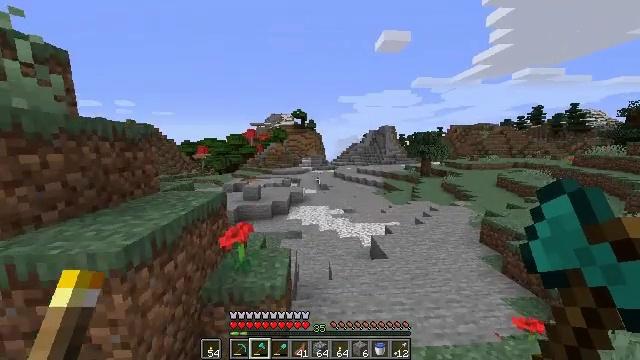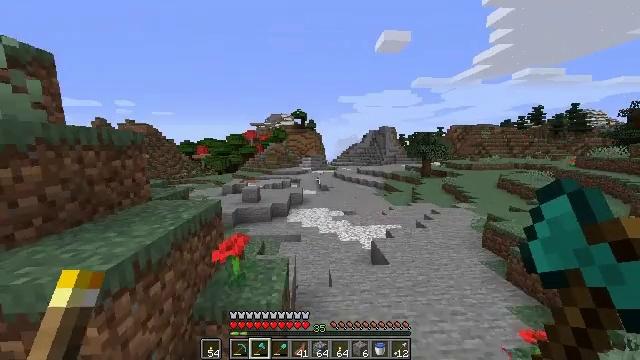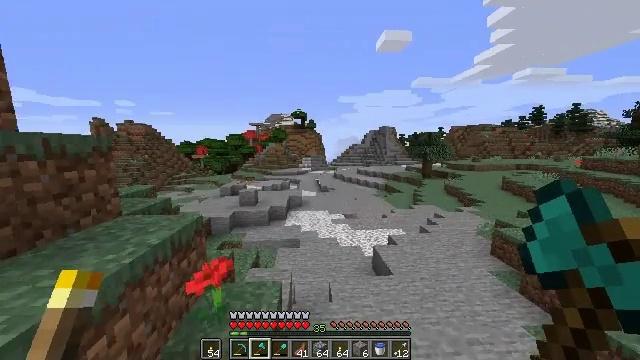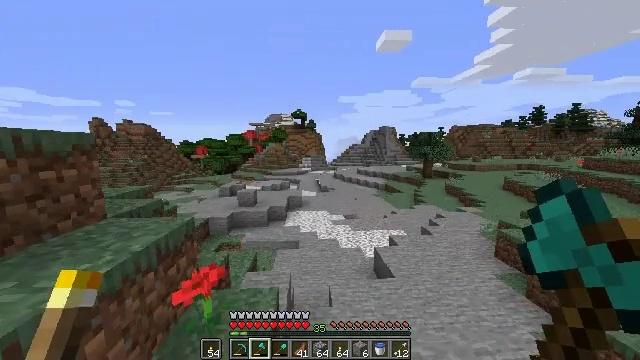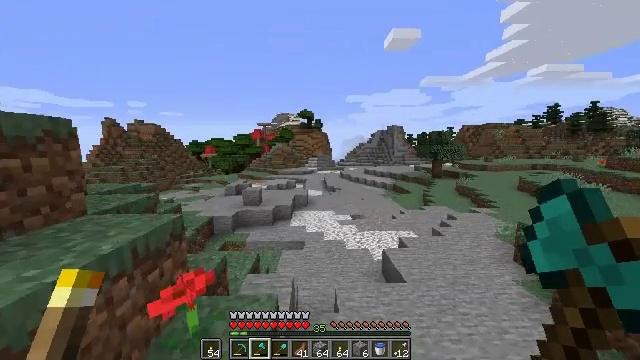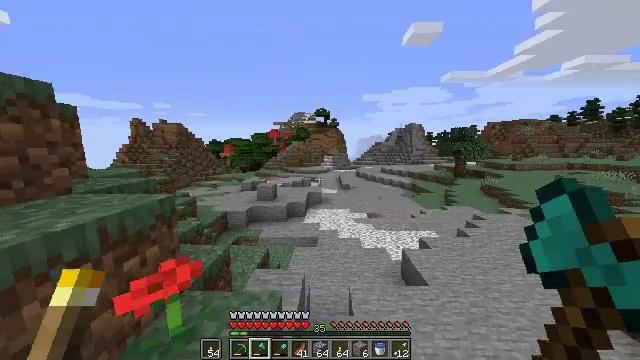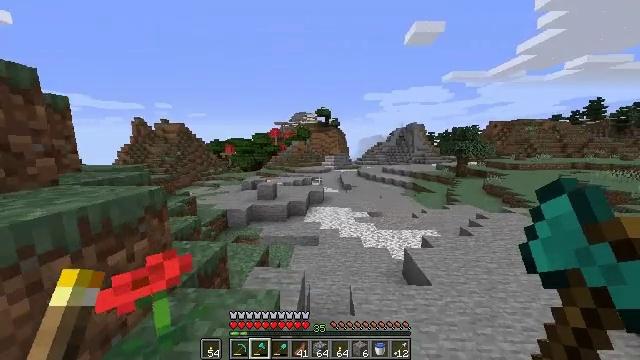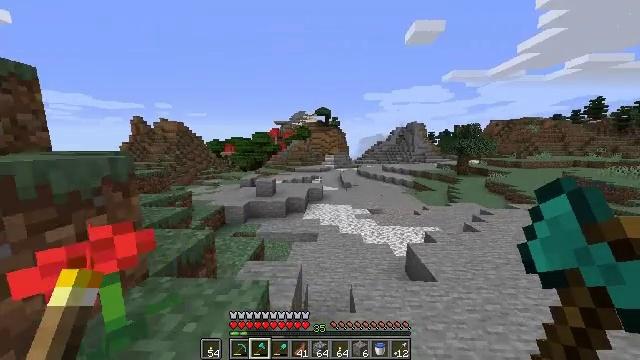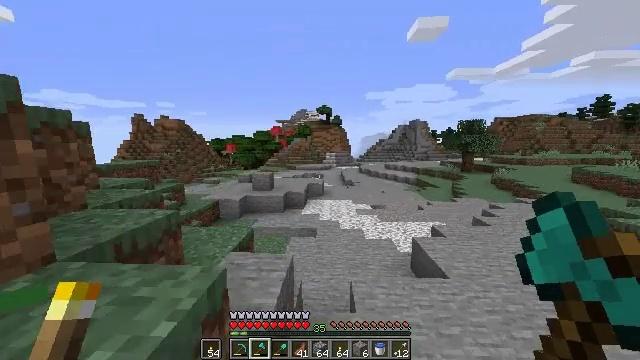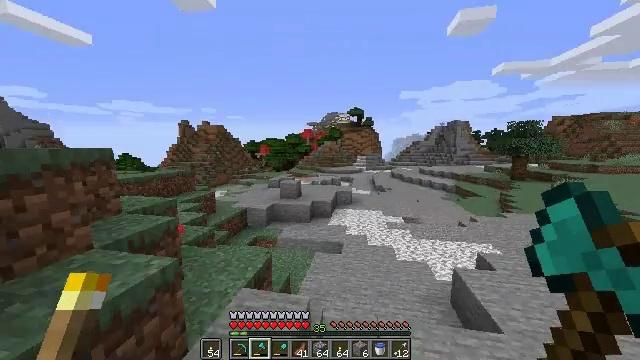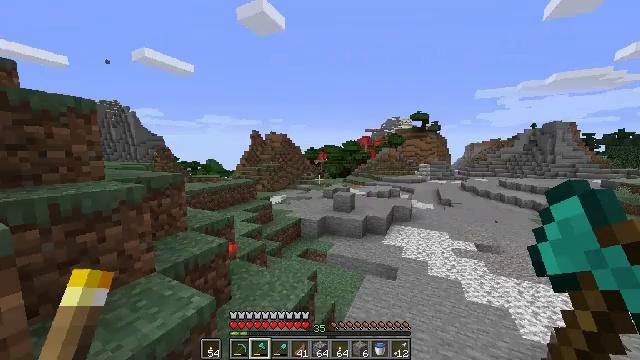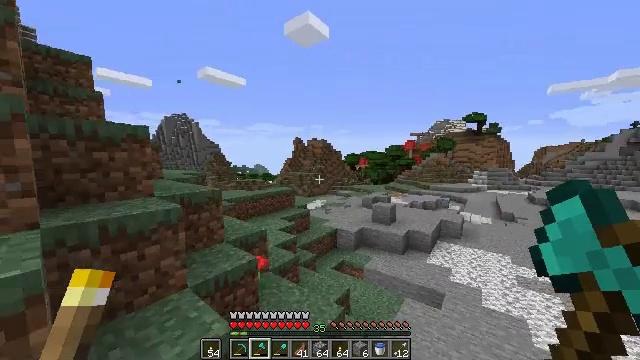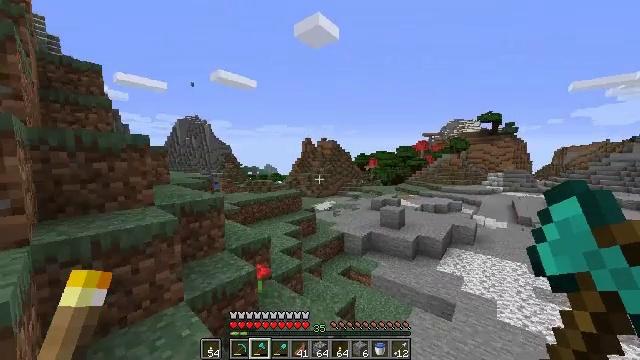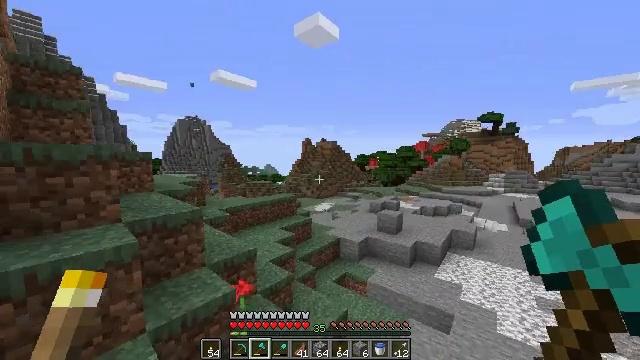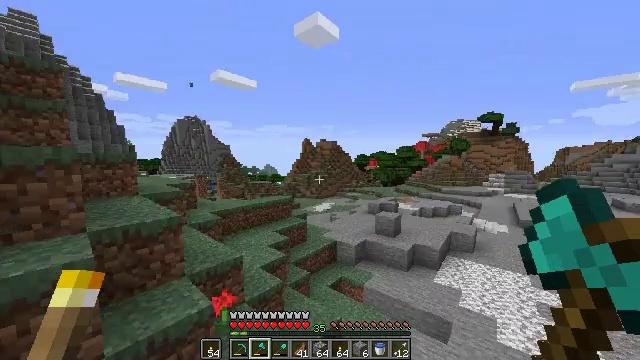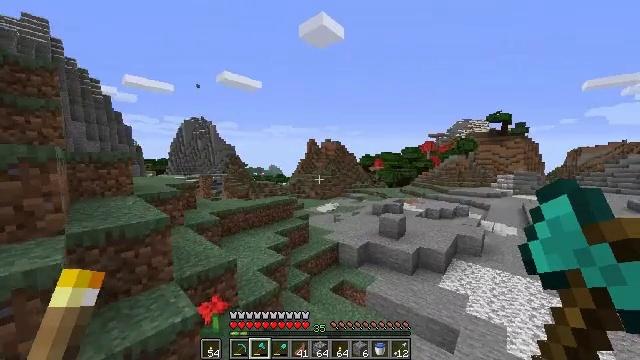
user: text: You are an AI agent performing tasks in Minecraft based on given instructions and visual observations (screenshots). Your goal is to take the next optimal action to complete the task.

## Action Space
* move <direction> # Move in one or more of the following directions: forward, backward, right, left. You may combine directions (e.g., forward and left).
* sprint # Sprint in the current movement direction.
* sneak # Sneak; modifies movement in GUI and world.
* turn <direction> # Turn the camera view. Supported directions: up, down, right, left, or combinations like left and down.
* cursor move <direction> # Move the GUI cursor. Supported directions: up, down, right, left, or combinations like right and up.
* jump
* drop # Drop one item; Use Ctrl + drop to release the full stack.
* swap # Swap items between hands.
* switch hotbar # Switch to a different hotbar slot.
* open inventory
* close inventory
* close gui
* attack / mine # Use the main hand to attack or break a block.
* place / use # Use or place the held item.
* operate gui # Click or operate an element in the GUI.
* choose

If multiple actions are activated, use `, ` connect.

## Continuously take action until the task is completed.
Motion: motion action
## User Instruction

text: Gather oak leaves by attacking.
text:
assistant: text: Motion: move forward, sprint, jump
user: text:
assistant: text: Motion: move forward, sprint, jump
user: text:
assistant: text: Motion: move forward, sprint, jump
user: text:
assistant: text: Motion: move forward, sprint, turn left, jump
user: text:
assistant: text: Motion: move forward, sprint, turn left, jump
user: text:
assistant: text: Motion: move forward, sprint, jump
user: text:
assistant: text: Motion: move forward and move right, sprint, jump
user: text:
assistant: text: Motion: move forward and move right, sprint, jump
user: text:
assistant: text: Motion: move forward and move right, sprint, turn left, jump
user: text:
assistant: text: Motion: move forward and move right, sprint, turn left and up, jump
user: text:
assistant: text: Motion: move forward, sprint, turn left and up, jump
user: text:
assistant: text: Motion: move forward, sprint, turn left, jump
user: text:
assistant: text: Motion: move forward, sprint, jump
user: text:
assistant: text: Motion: move forward, sprint, jump
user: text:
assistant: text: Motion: move forward, sprint, turn left, jump
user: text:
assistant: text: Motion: move forward, sprint, turn left, jump
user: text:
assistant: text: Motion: move forward, sprint, turn left, jump
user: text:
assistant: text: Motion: move forward, sprint, turn left, jump
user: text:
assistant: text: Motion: move forward, sprint, turn left, jump
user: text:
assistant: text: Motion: move forward, sprint, turn left, jump
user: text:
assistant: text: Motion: move forward, sprint, turn left, jump
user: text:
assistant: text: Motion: move forward, sprint, turn left, jump
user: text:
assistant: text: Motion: move forward, sprint, turn left, jump
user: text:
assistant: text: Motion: move forward, sprint, turn left, jump
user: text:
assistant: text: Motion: move forward, sprint, turn left, jump
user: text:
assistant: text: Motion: move forward, sprint, jump
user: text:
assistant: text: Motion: move forward, sprint, jump
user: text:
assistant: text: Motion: move forward, sprint, jump
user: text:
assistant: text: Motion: move forward, sprint, jump
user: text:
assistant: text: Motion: move forward, sprint, jump